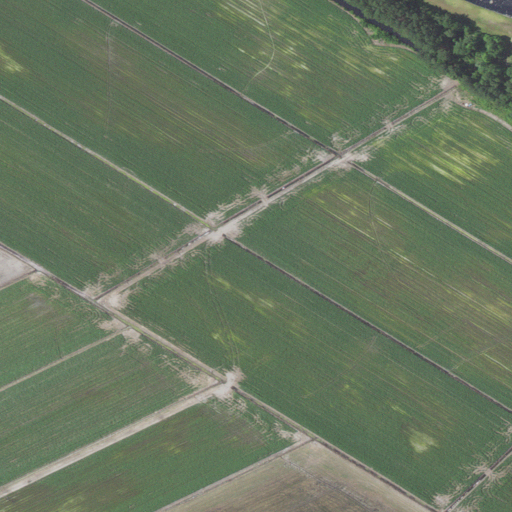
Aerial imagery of depression(s) in North Carolina named The Dismal containing cultivated crops and woody wetlands